Question: I want to create a UI which will have two seperator (which user will use them to resize objects) and will look like below.
I saw some examples, but they was all creating UI widgets/components with code, I have to do it with UI designer, but I can't.
Anything I try just causes strange UI look.
P.S. Red lines supposed to be splitter
P.S.S. I'm using QT Creator (QT 5.2)

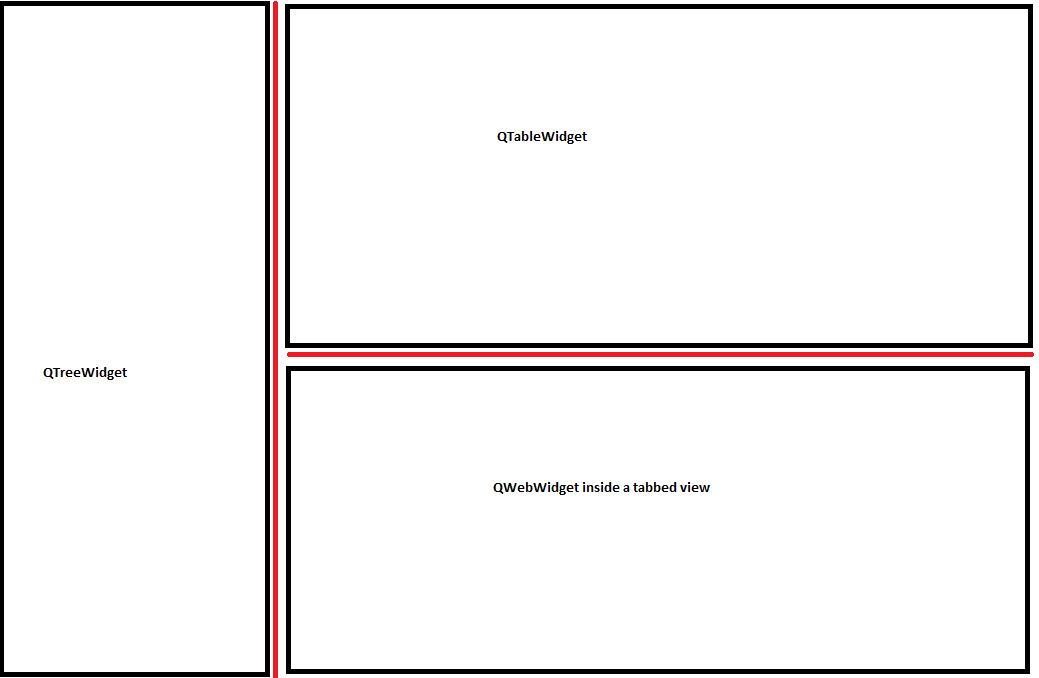
Answer: -Select 'QTableWidget' and the 'tabbed view', click 'Lay out vertically in splitter'
-and than select 'QTreeWidget' and only the splitter created earlier (you can select those easier in the right panel - hold Ctrl click the splitter and the treewidget - make sure you select only the splitter not the widgets that are inside it) and click 'Lay out horizontally in splitter'
-and finally select the main-window itself and click 'Lay out vertically'.